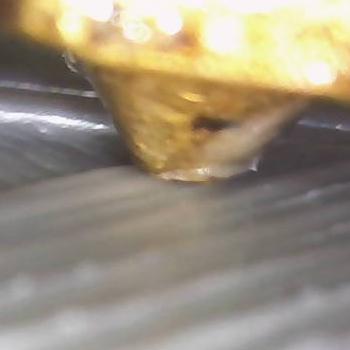
Flow rate: 184%